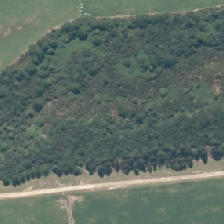
Land cover: manuka_kanuka